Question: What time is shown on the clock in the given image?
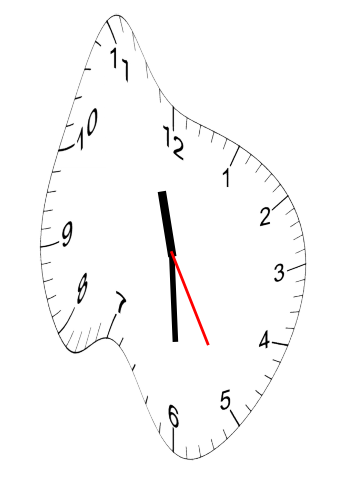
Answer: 11:29:25